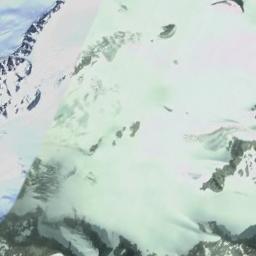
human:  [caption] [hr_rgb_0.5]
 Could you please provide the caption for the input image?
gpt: The snowberg is covered with glaciers .

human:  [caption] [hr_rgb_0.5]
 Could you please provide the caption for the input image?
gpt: A snow-covered mountain covered in large areas .

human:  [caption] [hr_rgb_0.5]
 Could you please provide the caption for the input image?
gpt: There is snow on the part of the snowberg .

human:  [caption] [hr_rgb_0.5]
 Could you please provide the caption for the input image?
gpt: The snow berg is consist of bare land and white snow .

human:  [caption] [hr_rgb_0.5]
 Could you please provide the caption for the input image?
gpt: There are full of snow on the snowberg .